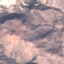
Label: HerbaceousVegetation